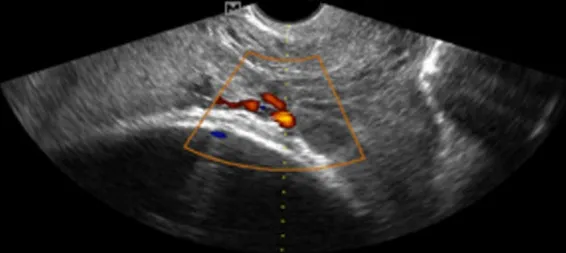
transvaginal ultrasound with pulse wave Doppler showing arterial waveform in fetal vessel.
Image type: radiology (ultrasound)